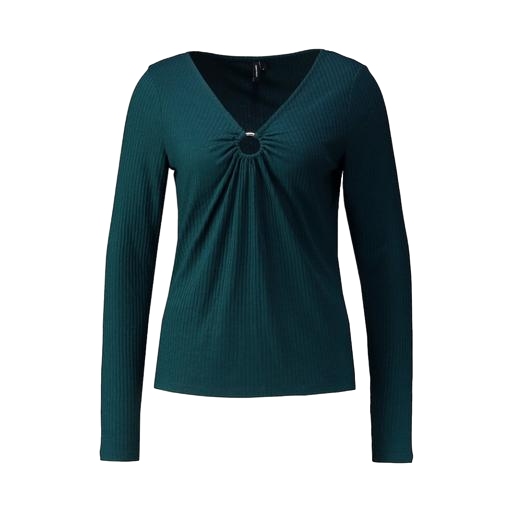
long-sleeve top, long-sleeve t-shirt only macy, green three-quarter-sleeve top only macy, white background